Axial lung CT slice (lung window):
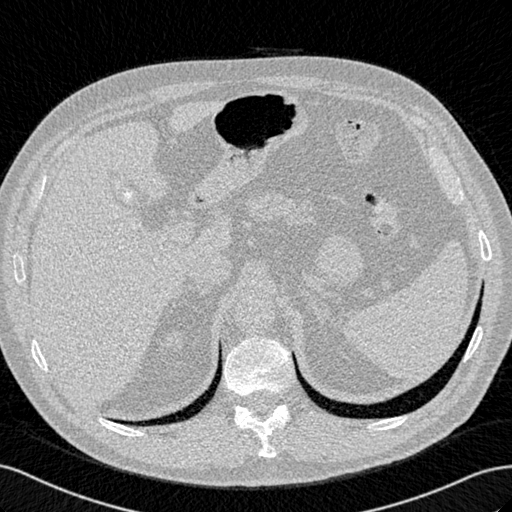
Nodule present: no